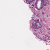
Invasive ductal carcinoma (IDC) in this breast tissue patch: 0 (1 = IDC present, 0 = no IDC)